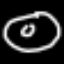
Label: donut